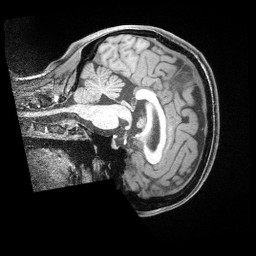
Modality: T1w
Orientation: sagittal
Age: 32
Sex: female
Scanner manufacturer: siemens
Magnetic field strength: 3 T
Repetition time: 2 s
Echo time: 0.00211 s